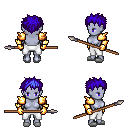
a pixel art fantasy rpg character, female body template, dark elf, purple skin, gold arm armor, white pants, blue bedhead hairstyle, gold gloves, white slippers, spear, four views (front, back, left, right), 2x2 character sprite sheet, small pixel art, hard edges, no anti-aliasing